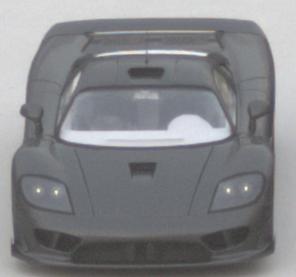
Make: Saleen
Model: S7
Detailed model: -
Model produced from: 2000
Model produced until: 2008
Doors: 2
Color: gray
Road condition: dry road
Daytime: sunrise or sunset
Contrast: low contrast